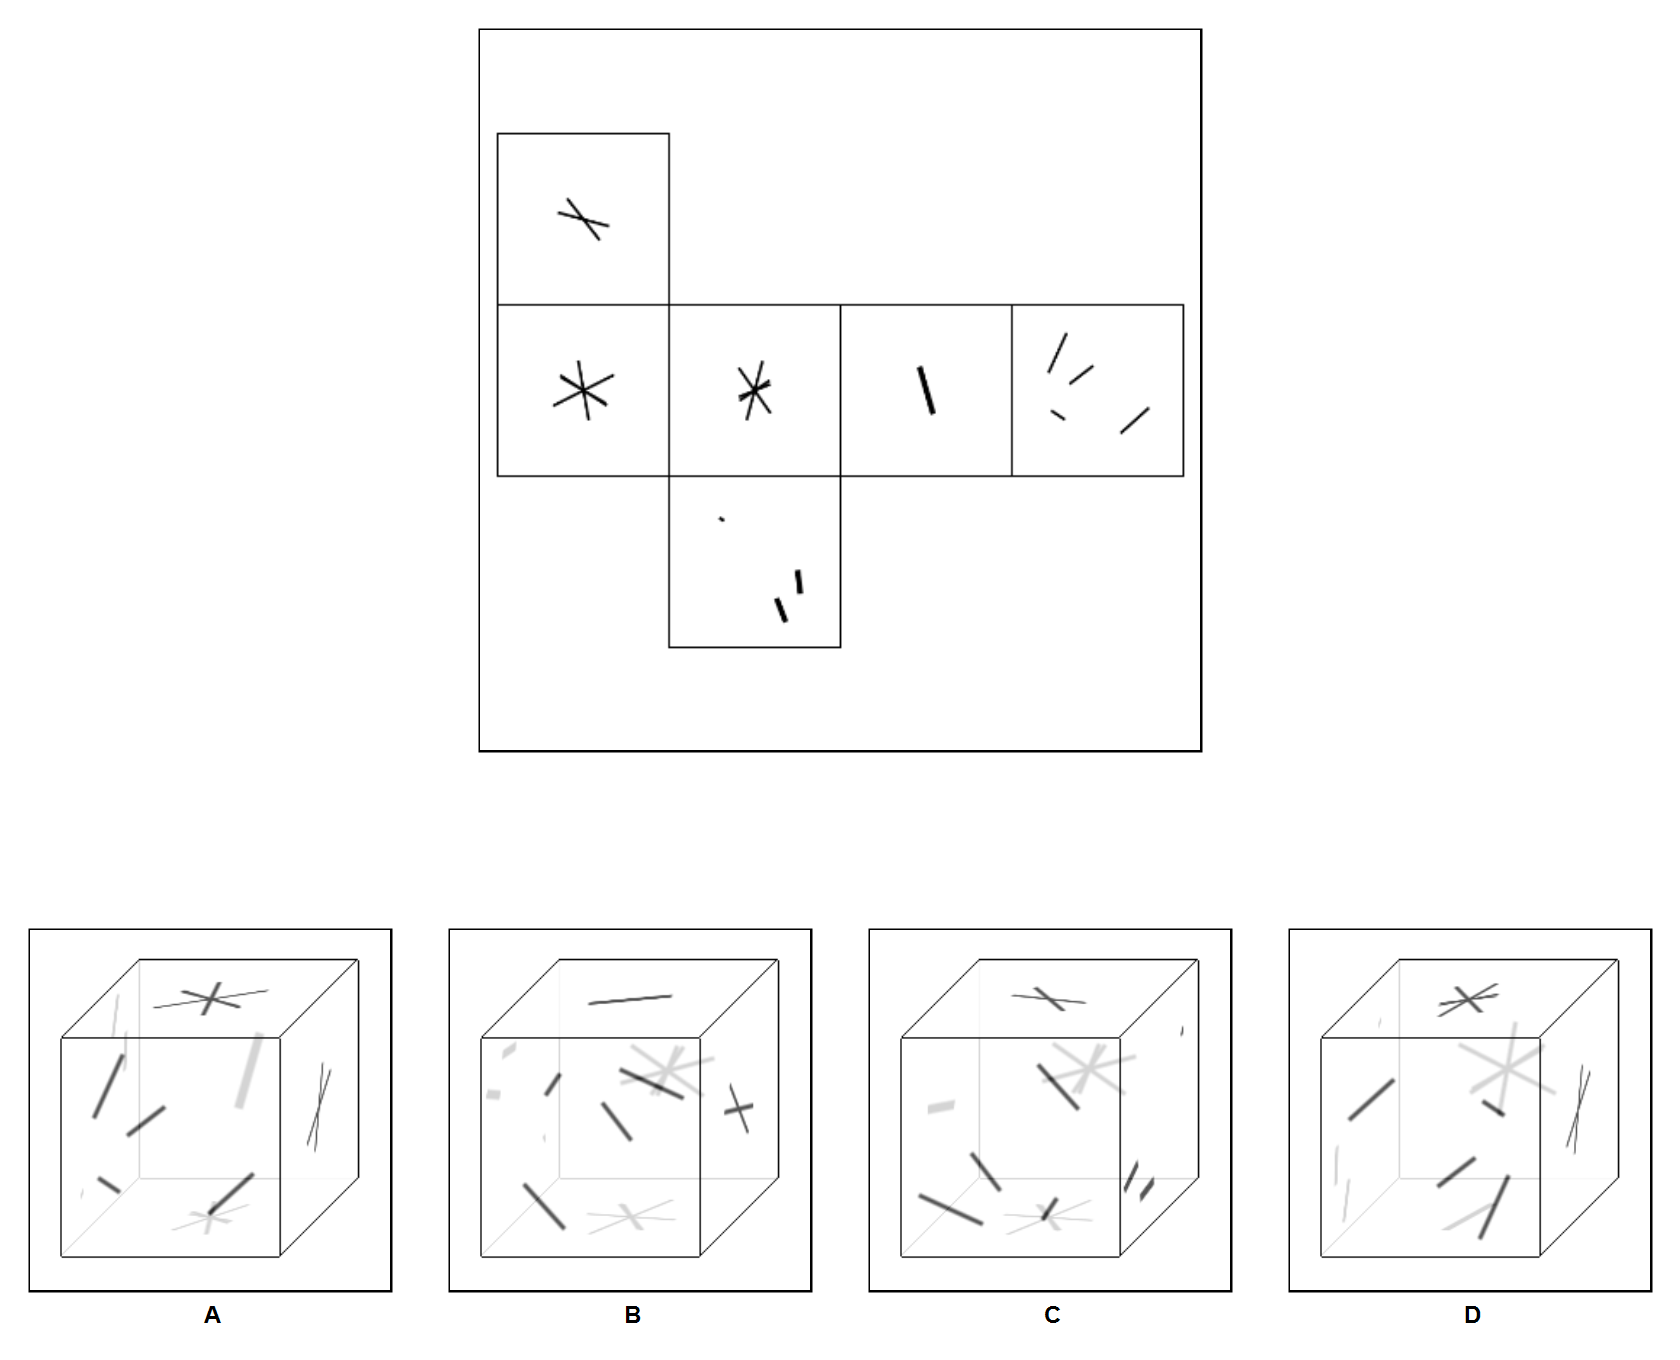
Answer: B